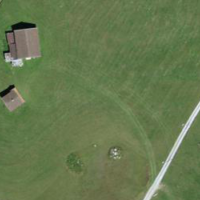
EUNIS habitat code: 24
Species observed at this site:
Pinguicula alpina
Caltha palustris